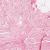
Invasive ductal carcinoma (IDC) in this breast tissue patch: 0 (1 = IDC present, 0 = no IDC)